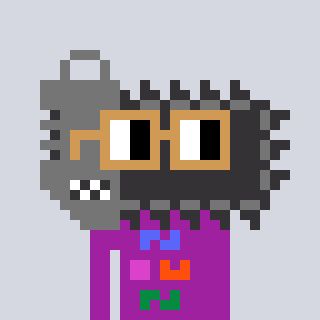
a pixel art character with square brown glasses, a chainsaw-shaped head and a magenta-colored body on a cool background